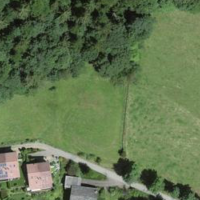
EUNIS habitat code: 44
Species observed at this site:
Aegopodium podagraria